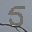
Label: 5